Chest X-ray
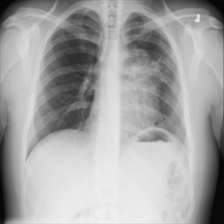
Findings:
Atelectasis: negative
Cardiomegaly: negative
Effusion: negative
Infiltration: negative
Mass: negative
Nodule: negative
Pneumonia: negative
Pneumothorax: negative
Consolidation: negative
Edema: negative
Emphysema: negative
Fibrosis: negative
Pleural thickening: negative
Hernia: negative